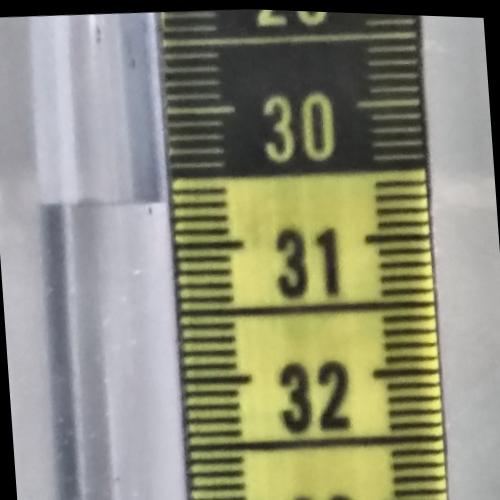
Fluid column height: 30.7 cm